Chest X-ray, PA view. Patient: 33 years old, sex M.
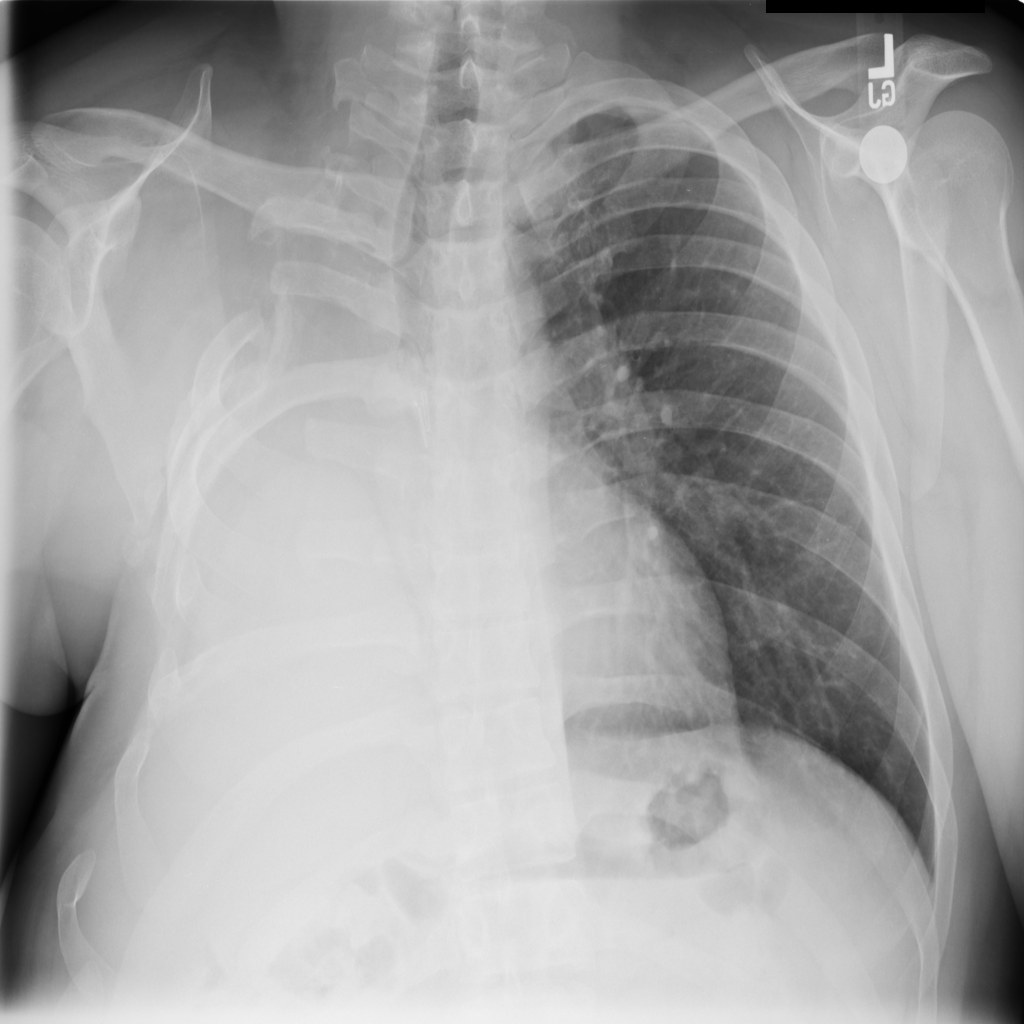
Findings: No Finding